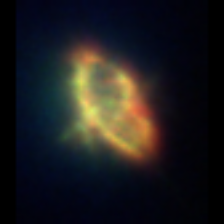
Taxon: Ciliates
Group: Other